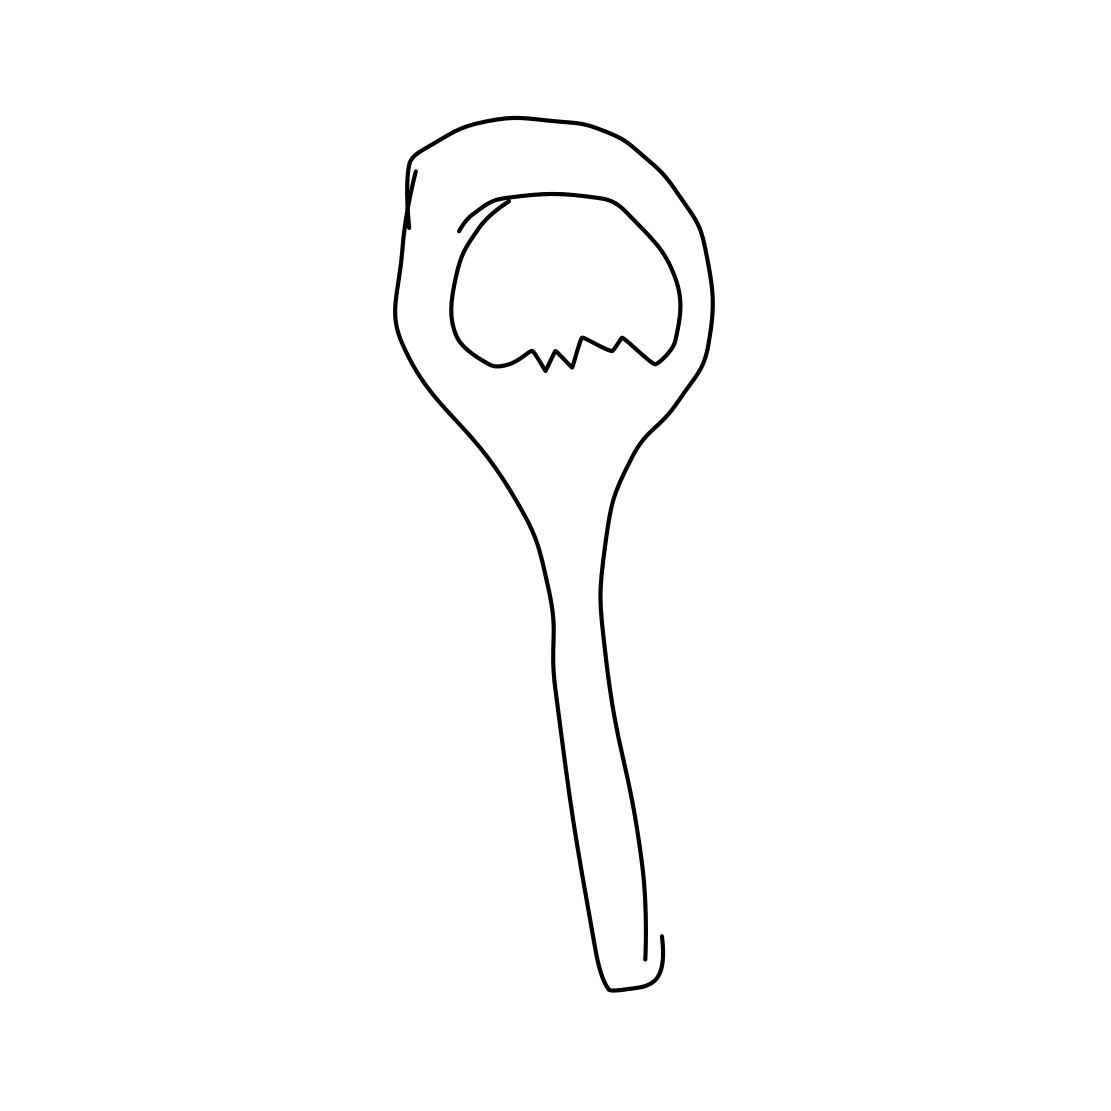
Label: bottle opener